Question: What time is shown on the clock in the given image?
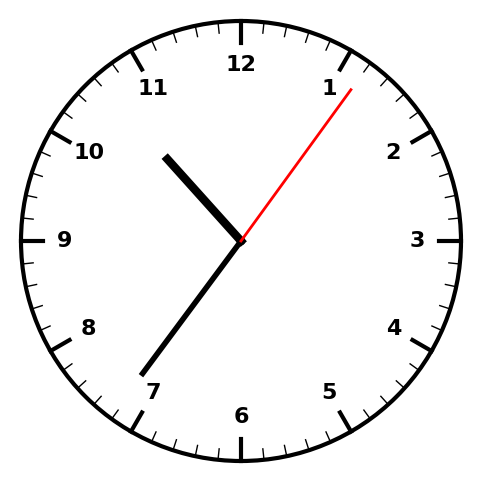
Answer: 10:36:06